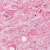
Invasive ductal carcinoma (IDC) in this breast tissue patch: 0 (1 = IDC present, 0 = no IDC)